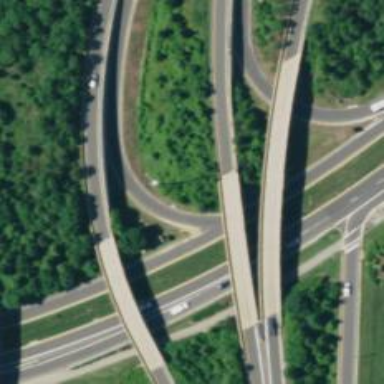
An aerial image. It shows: Bridge on motorway link.